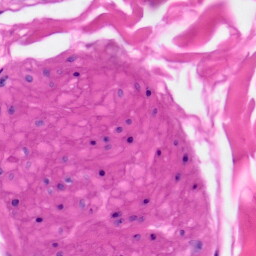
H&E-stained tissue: Skin